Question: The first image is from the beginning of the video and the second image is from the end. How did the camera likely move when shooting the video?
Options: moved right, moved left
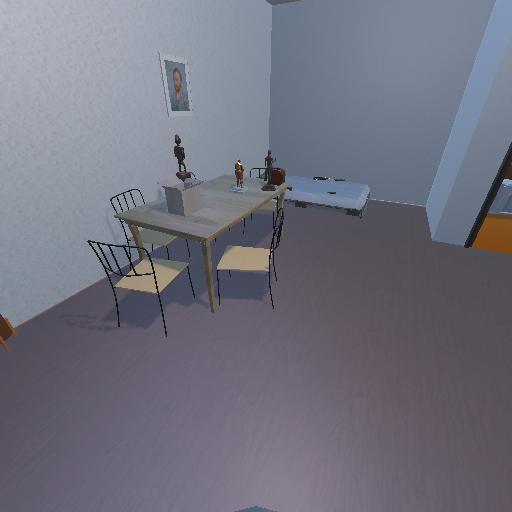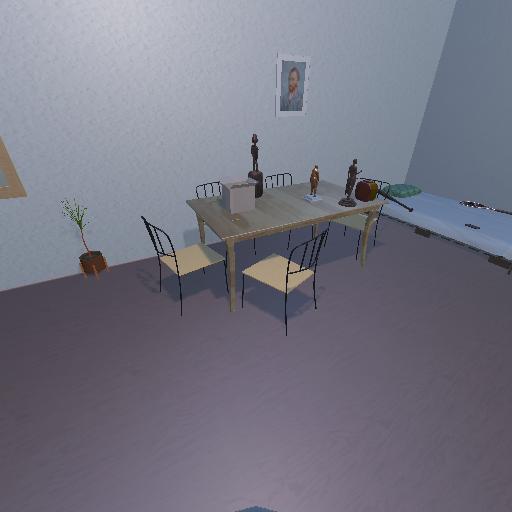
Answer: moved right